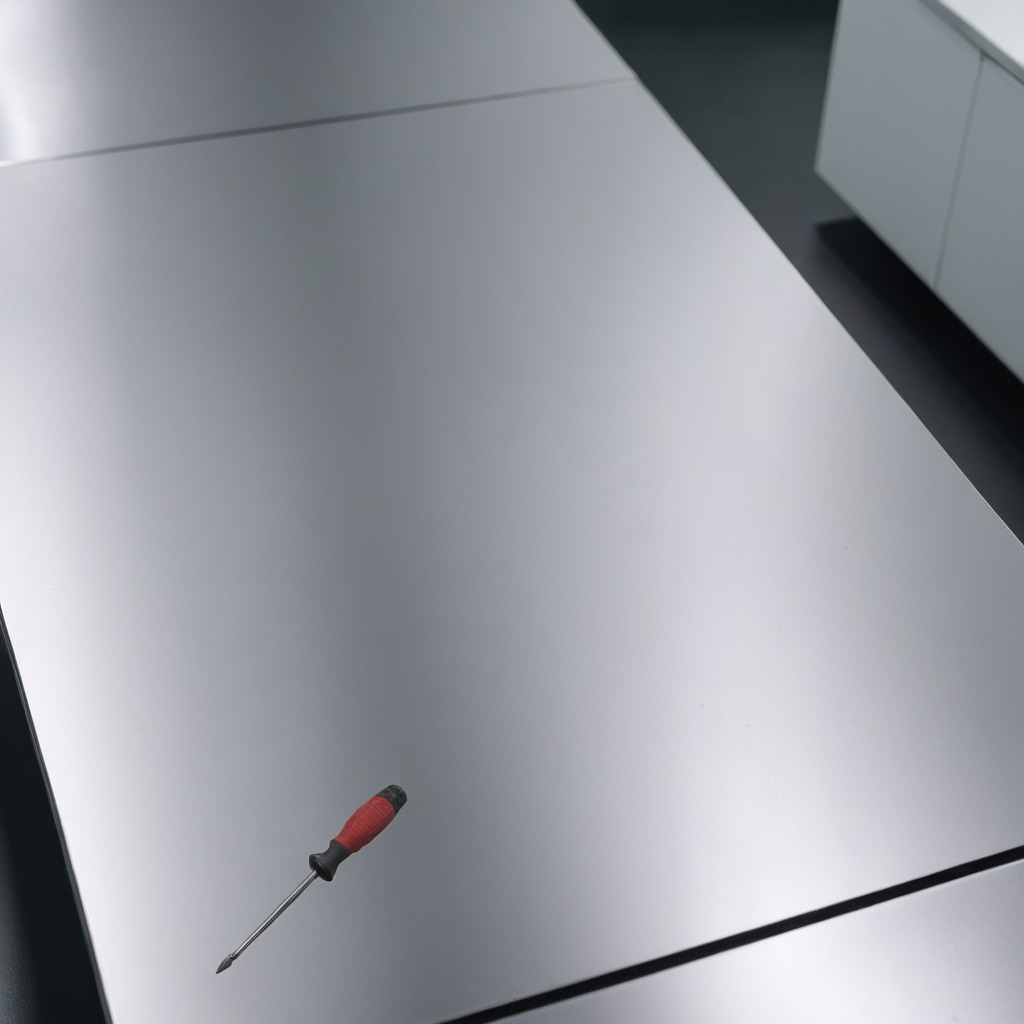
A screwdriver is lying on the stainless steel table in a high-end prototyping lab.